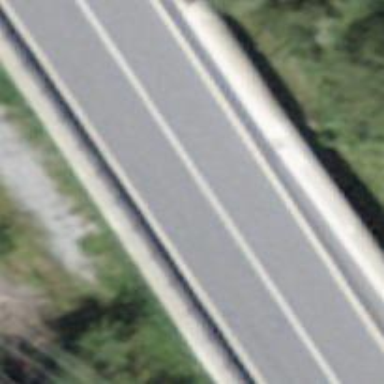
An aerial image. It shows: Secondary road with asphalt surface passing over bridge.